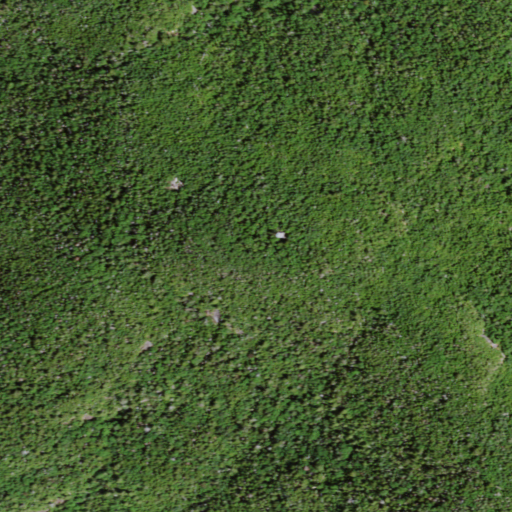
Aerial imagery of mountain in New York named Mount Adams containing evergreen forest, mixed forest, grassland, and open development